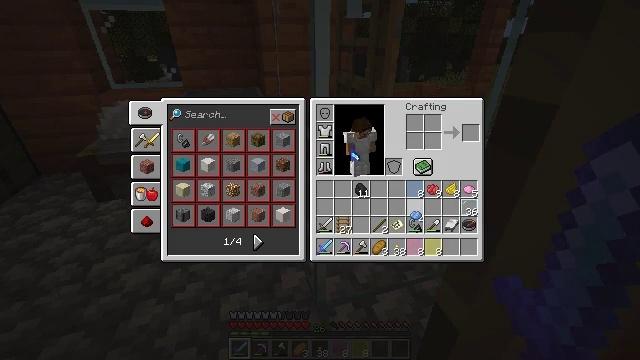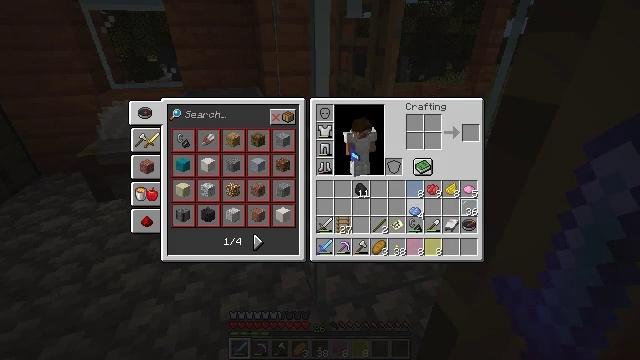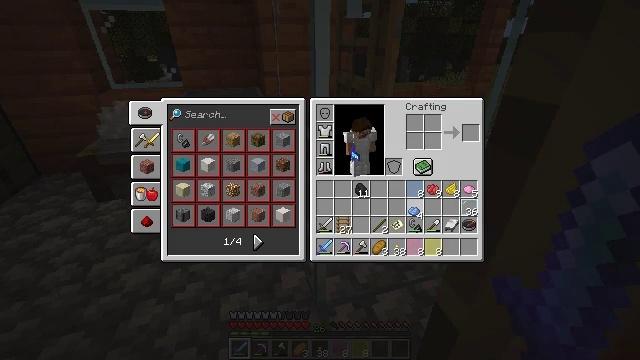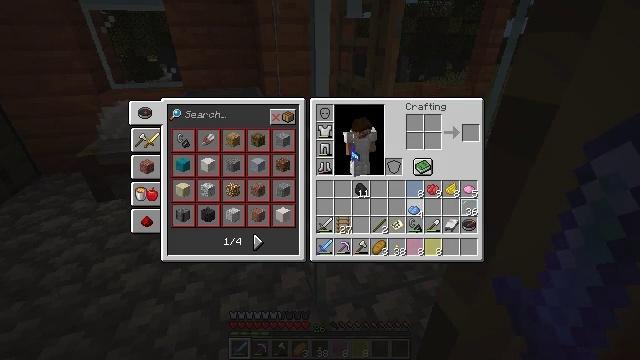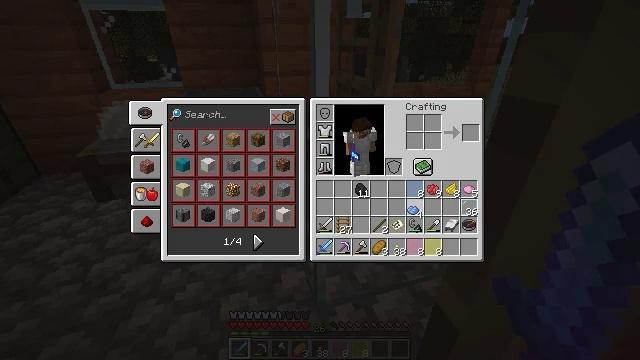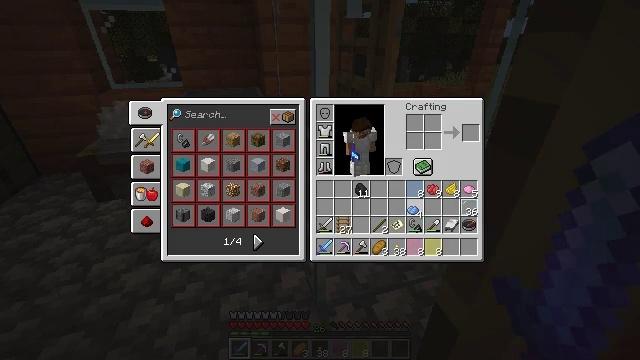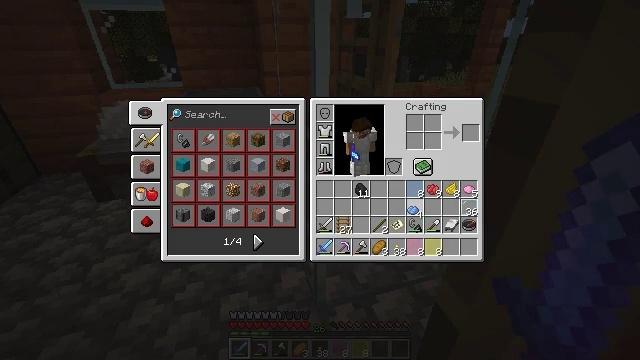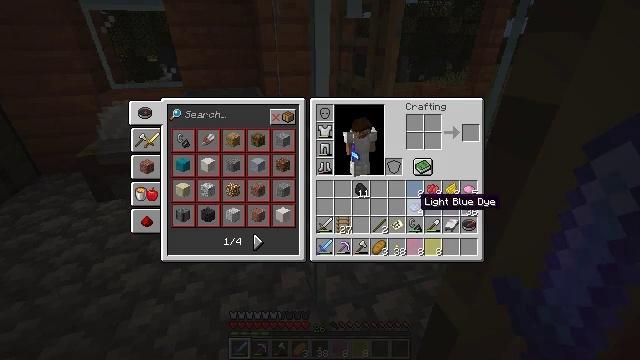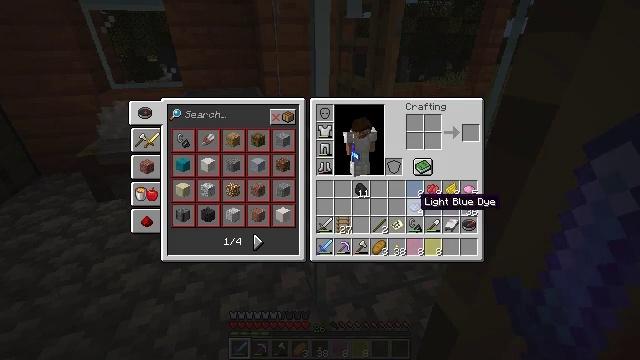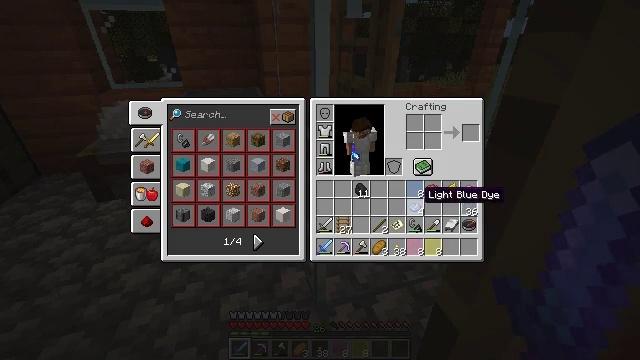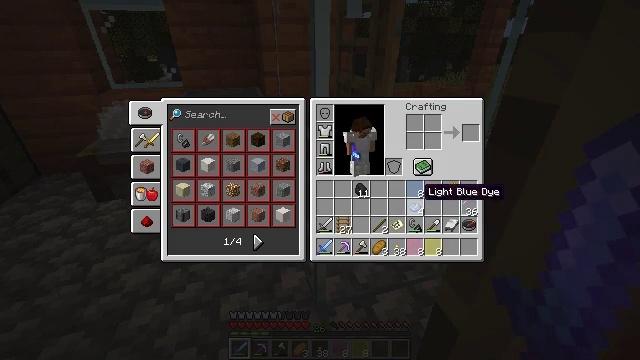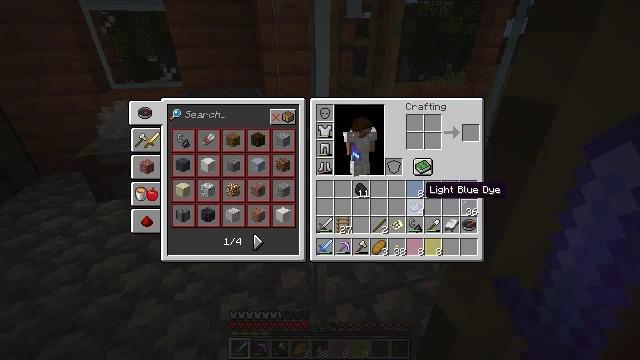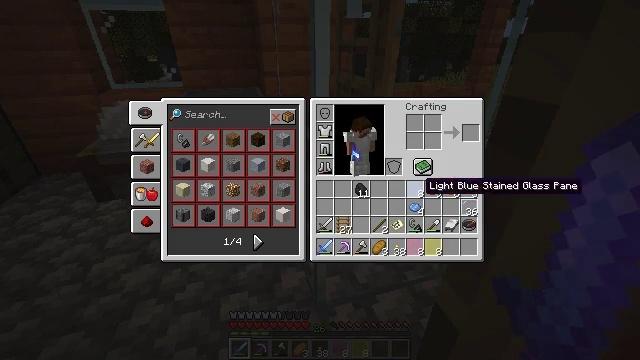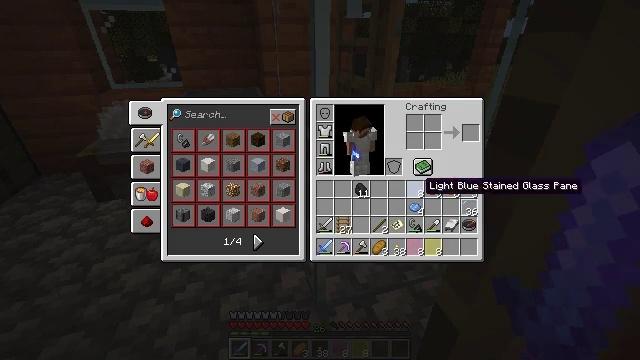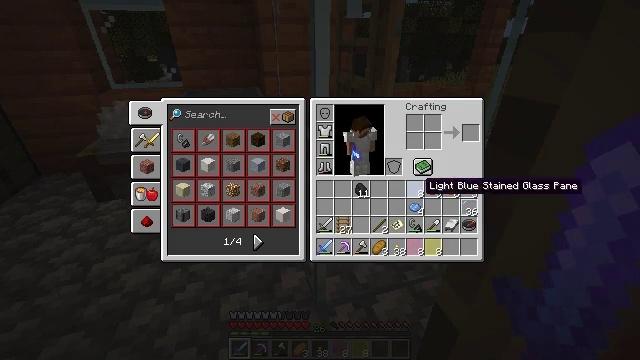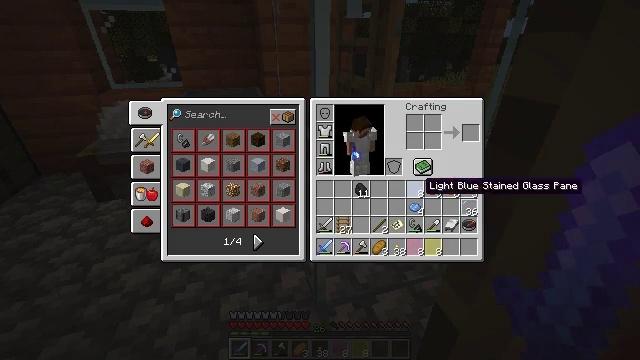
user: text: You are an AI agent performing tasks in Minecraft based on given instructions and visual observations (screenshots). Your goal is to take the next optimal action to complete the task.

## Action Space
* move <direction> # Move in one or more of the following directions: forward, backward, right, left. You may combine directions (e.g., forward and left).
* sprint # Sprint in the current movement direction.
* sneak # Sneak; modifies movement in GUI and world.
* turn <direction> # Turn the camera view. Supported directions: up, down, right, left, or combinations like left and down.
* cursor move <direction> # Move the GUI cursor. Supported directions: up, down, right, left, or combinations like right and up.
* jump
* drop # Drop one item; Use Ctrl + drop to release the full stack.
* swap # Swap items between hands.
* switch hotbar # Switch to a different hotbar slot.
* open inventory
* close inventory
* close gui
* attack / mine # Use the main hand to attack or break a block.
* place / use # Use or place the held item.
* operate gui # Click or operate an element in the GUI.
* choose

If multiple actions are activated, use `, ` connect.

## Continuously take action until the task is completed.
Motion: motion action
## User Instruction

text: Get green dye by smelting cactus in a furnace.
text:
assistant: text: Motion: no_op
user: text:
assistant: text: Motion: no_op
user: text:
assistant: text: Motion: no_op
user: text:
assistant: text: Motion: operate gui
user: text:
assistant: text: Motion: operate gui
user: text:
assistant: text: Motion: operate gui
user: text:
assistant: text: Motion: no_op
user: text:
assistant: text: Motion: no_op
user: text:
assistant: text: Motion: no_op
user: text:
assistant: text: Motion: no_op
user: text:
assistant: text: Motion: no_op
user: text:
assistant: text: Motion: no_op
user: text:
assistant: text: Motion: no_op
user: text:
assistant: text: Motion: no_op
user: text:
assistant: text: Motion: no_op
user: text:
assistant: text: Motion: no_op
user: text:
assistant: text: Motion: no_op
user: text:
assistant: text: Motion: operate gui
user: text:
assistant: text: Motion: operate gui
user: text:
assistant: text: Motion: operate gui
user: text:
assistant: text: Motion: cursor move right and down
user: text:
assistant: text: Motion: cursor move down
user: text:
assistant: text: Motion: cursor move right and down
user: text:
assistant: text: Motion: cursor move right
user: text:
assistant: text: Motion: no_op
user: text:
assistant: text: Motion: no_op
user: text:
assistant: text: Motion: no_op
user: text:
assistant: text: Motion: no_op
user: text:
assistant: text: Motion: no_op
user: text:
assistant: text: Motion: no_op